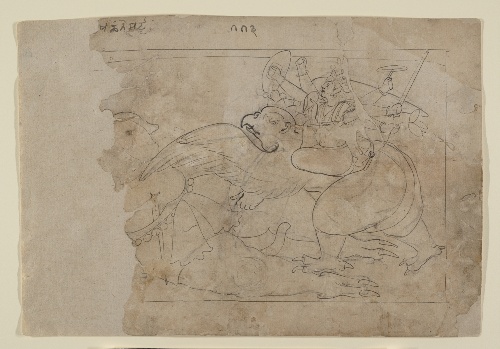
Artist: Seu Family|Manaku
Artist bio: |Indian, active ca. 1725–60
Date: mid-18th century
Object type: Drawing
Classification: Paintings
Medium: Ink and wash on paper
Culture: India (Pahari Hills, Guler)
Dimensions: Image (sight): 8 1/2 x 12 3/8 in. (21.6 x 31.4 cm)
Department: Asian Art
Credit line: Gift of Subhash Kapoor, in memory of his parents, Smt Shashi Kanta and Shree Parshotam Ram Kapoor, 2008
Accession year: 2008
Repository: Metropolitan Museum of Art, New York, NY
Tags: Demons|Vishnu|Hinduism